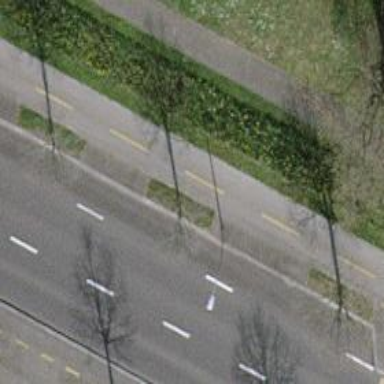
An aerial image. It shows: Tree-lined avenue.